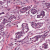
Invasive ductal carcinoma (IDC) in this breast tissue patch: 1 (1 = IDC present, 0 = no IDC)